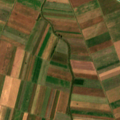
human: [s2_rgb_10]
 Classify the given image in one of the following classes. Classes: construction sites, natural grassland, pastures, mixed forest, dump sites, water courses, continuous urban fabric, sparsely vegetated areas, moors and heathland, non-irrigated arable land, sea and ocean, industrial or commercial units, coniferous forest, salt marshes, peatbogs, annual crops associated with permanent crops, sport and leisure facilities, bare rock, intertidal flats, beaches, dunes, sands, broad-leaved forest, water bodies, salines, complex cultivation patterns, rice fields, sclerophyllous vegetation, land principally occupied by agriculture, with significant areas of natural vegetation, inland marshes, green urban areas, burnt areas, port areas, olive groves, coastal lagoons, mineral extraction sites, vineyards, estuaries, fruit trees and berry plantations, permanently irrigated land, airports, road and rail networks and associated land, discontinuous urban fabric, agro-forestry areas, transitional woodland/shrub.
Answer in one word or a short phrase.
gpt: non-irrigated arable land